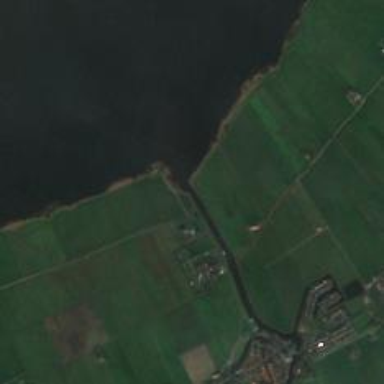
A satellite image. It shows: Canal.